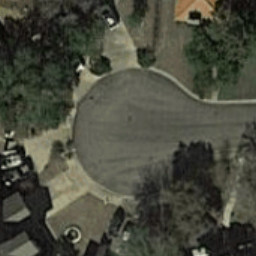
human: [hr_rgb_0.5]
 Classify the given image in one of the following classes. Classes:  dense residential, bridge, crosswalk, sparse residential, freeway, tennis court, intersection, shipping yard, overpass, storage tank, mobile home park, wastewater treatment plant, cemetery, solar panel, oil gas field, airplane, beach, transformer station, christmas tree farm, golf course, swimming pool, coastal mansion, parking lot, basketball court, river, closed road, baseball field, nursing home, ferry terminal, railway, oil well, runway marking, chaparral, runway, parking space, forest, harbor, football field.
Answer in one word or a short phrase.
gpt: closed road